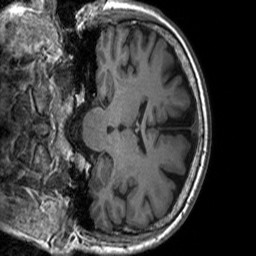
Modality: T1w
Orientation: coronal
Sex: male
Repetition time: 1.95 s
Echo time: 0.026 s